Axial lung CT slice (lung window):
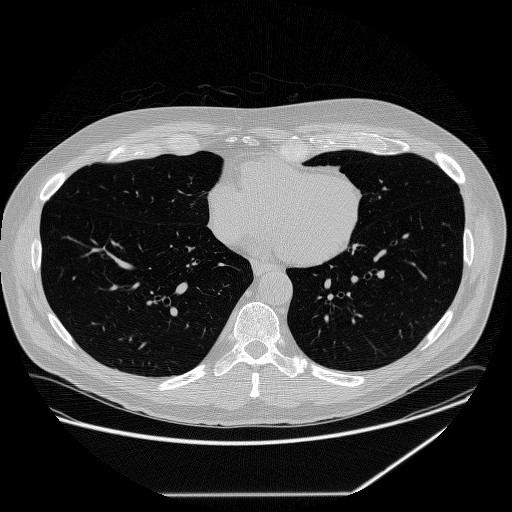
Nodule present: no